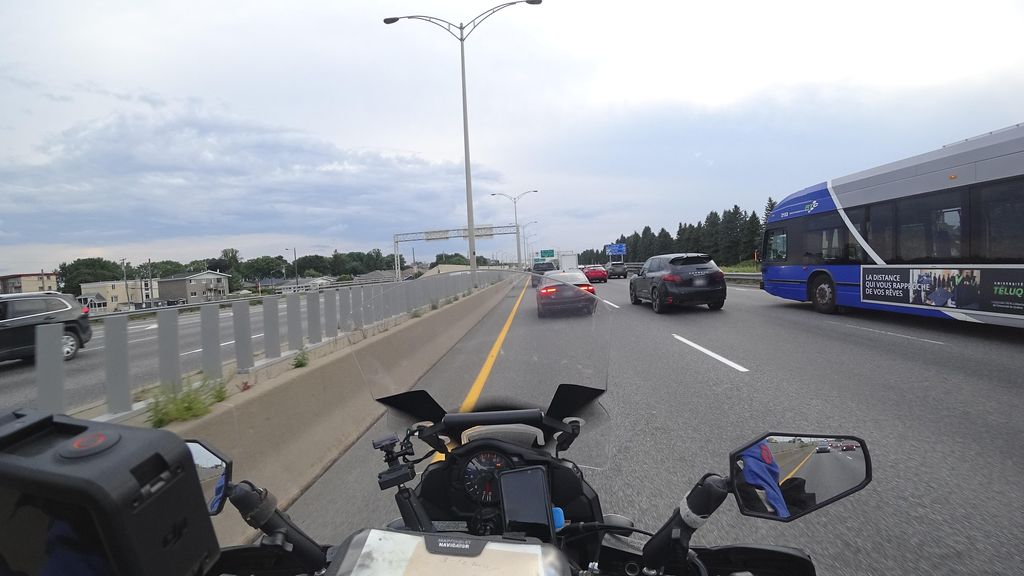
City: quebec_city